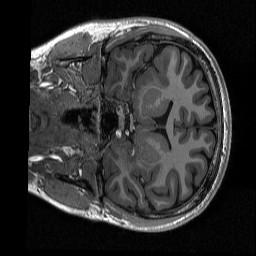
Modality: T1w
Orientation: coronal
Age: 22
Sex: male
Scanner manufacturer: siemens
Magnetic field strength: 3 T
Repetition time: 2.3 s
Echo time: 0.00298 s